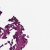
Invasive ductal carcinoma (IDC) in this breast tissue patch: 0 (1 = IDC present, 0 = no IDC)